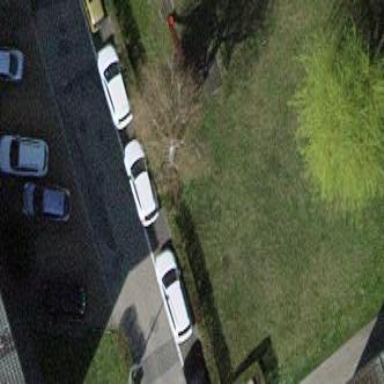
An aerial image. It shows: Street-side parking area.